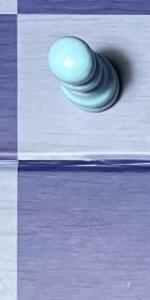
Label: Empty